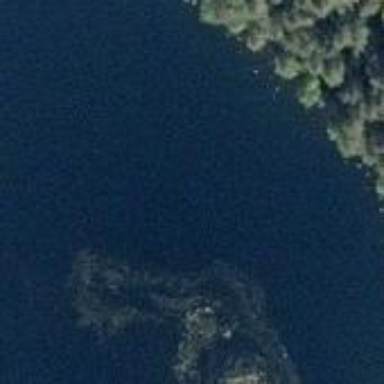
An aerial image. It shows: Lake with natural water.